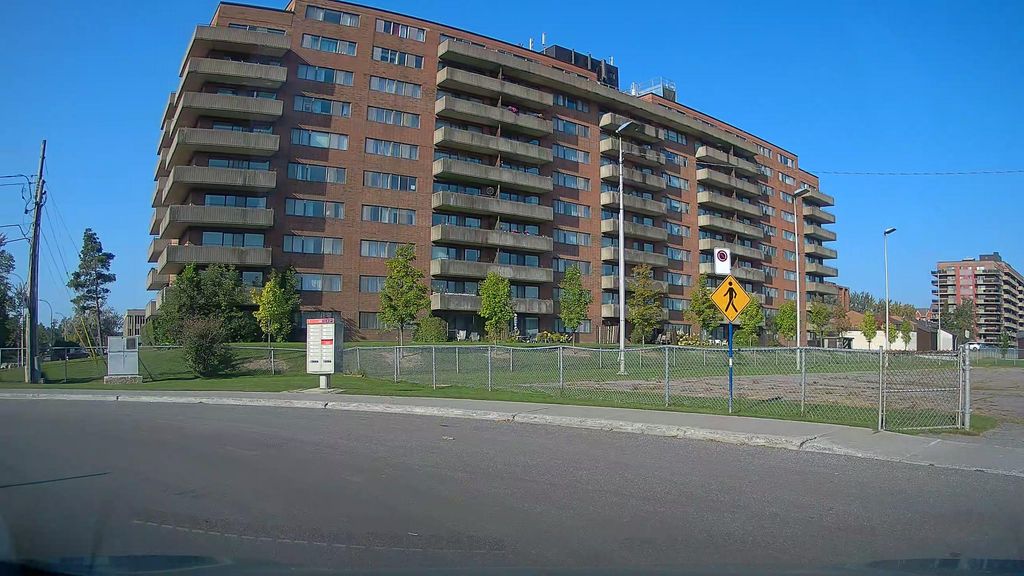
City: montreal